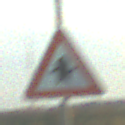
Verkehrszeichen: Vorfahrt
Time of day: SunriseSunset
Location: Outdoor (Nature)
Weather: PartlyCloudy
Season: NotSpecified
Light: Natural